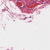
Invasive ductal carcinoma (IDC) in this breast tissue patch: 0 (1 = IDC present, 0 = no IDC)